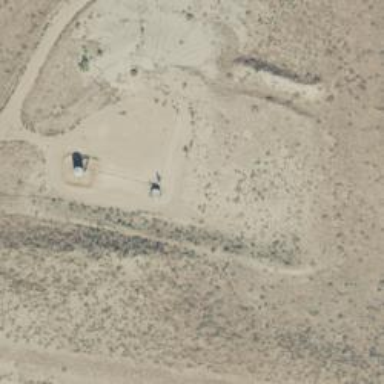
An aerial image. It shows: Petroleum well that is man-made.